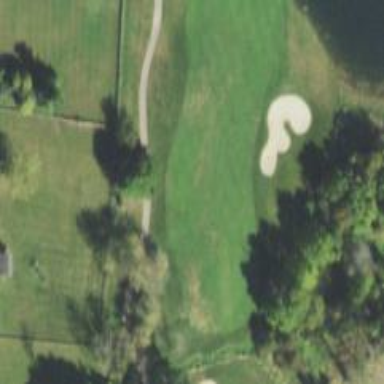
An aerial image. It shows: View of golf hole.